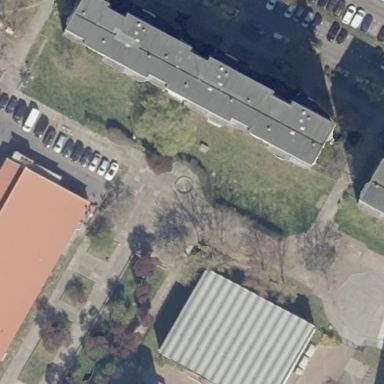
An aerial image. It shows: Apartment building with flat roof.